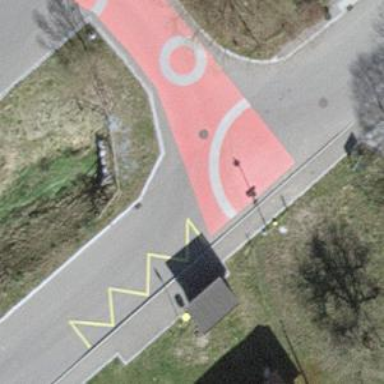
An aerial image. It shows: Bus stop with designated public transport stop position.